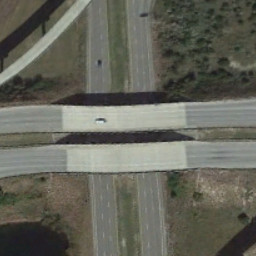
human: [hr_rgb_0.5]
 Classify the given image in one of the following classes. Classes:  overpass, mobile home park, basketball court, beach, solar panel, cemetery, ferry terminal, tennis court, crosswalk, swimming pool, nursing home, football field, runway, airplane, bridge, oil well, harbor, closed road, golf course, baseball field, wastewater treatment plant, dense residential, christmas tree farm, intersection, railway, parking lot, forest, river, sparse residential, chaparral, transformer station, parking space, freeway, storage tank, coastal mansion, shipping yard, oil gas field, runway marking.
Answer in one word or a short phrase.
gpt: overpass